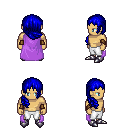
a pixel art fantasy rpg character, male body template, human, tanned skin, lavender cape, white pants, blue right-swept hairstyle, leather bracers, metal boots, four views (front, back, left, right), 2x2 character sprite sheet, small pixel art, hard edges, no anti-aliasing